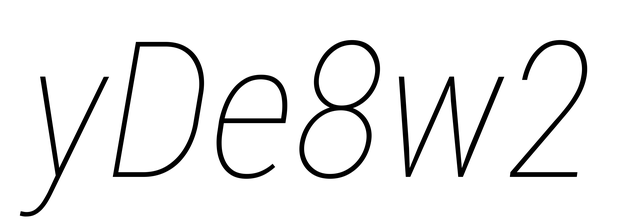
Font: Roboto-Italic_Condensed_Thin_Italic